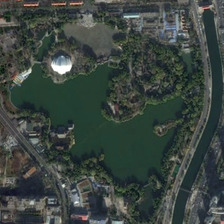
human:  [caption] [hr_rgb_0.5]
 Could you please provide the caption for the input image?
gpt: a park with some green trees around a pond is near a river .

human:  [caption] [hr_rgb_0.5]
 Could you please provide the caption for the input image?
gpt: a park with some green trees around a pond is near a river .

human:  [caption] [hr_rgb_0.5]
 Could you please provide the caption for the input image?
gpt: a park with some green trees around a pond is near a river .

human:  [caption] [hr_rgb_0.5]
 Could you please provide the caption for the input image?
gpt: a park with some green trees around a pond is near a river .

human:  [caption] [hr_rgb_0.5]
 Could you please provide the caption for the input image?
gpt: a park with some green trees around a pond is near a river .